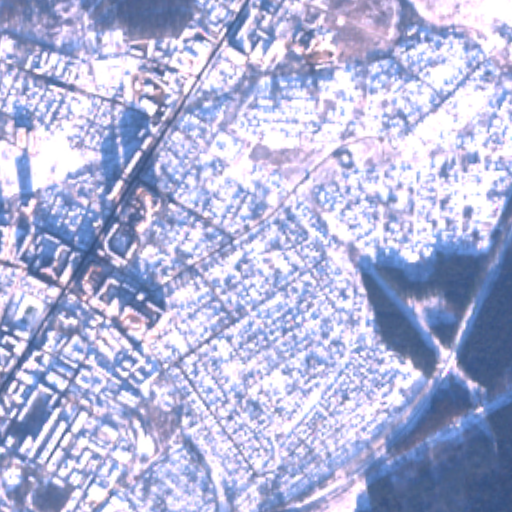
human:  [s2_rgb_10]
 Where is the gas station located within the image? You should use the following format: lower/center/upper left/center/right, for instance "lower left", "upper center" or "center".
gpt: The gas station is located in the upper center of the image.
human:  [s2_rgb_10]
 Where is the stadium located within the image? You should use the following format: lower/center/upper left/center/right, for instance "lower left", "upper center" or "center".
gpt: The stadium is located in the center left of the image.
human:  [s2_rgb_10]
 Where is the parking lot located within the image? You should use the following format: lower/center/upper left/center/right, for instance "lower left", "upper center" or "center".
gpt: There is no parking lot in the image.